Question: I would like to know how wordpress generates the permalink for the post while writing the post.

Is it using javascript?
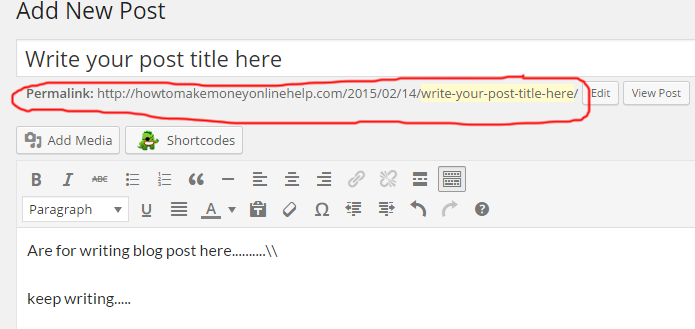
Answer: hi how are you yes its done by JS and ajax as soon you write title it will send title with ajax and change into permalink and get permalink field. i found source code hope it will help you.
'''
function get_sample_permalink_html( $id, $new_title = null, $new_slug = null ) {
$post = get_post( $id );
if ( ! $post )
return '';
list($permalink, $post_name) = get_sample_permalink($post->ID, $new_title, $new_slug);
if ( current_user_can( 'read_post', $post->ID ) ) {
$ptype = get_post_type_object( $post->post_type );
$view_post = $ptype->labels->view_item;
}
if ( 'publish' == get_post_status( $post ) ) {
$title = __('Click to edit this part of the permalink');
} else {
$title = __('Temporary permalink. Click to edit this part.');
}
if ( false === strpos( $permalink, '%postname%' ) && false === strpos( $permalink, '%pagename%' ) ) {
$return = '<strong>' . __('Permalink:') . "</strong>
" . '<span id="sample-permalink" tabindex="-1">' . $permalink . "</span>
";
if ( '' == get_option( 'permalink_structure' ) && current_user_can( 'manage_options' ) && !( 'page' == get_option('show_on_front') && $id == get_option('page_on_front') ) ) {
$return .= '<span id="change-permalinks"><a href="options-permalink.php" class="button button-small" target="_blank">' . __('Change Permalinks') . "</a></span>
";
}
} else {
if ( function_exists( 'mb_strlen' ) ) {
if ( mb_strlen( $post_name ) > 30 ) {
$post_name_abridged = mb_substr( $post_name, 0, 14 ) . '&hellip;' . mb_substr( $post_name, -14 );
} else {
$post_name_abridged = $post_name;
}
} else {
if ( strlen( $post_name ) > 30 ) {
$post_name_abridged = substr( $post_name, 0, 14 ) . '&hellip;' . substr( $post_name, -14 );
} else {
$post_name_abridged = $post_name;
}
}
$post_name_html = '<span id="editable-post-name" title="' . $title . '">' . $post_name_abridged . '</span>';
$display_link = str_replace( array( '%pagename%', '%postname%' ), $post_name_html, urldecode( $permalink ) );
$pretty_permalink = str_replace( array( '%pagename%', '%postname%' ), $post_name, urldecode( $permalink ) );
$return = '<strong>' . __( 'Permalink:' ) . "</strong>
";
$return .= '<span id="sample-permalink" tabindex="-1">' . $display_link . "</span>
";
$return .= '&lrm;'; // Fix bi-directional text display defect in RTL languages.
$return .= '<span id="edit-slug-buttons"><a href="#post_name" class="edit-slug button button-small hide-if-no-js" onclick="editPermalink(' . $id . '); return false;">' . __( 'Edit' ) . "</a></span>
";
$return .= '<span id="editable-post-name-full">' . $post_name . "</span>
";
}
if ( isset( $view_post ) ) {
if( 'draft' == $post->post_status ) {
$preview_link = set_url_scheme( get_permalink( $post->ID ) );
/** This filter is documented in wp-admin/includes/meta-boxes.php */
$preview_link = apply_filters( 'preview_post_link', add_query_arg( 'preview', 'true', $preview_link ), $post );
$return .= "<span id='view-post-btn'><a href='" . esc_url( $preview_link ) . "' class='button button-small' target='wp-preview-{$post->ID}'>$view_post</a></span>
";
} else {
if ( empty( $pretty_permalink ) ) {
$pretty_permalink = $permalink;
}
$return .= "<span id='view-post-btn'><a href='" . $pretty_permalink . "' class='button button-small'>$view_post</a></span>
";
}
}
/**
* Filter the sample permalink HTML markup.
*
* @since 2.9.0
*
* @param string $return Sample permalink HTML markup.
* @param int|WP_Post $id Post object or ID.
* @param string $new_title New sample permalink title.
* @param string $new_slug New sample permalink slug.
*/
$return = apply_filters( 'get_sample_permalink_html', $return, $id, $new_title, $new_slug );
return $return;
}
'''
this is the js which is used
'''
// permalink
function editPermalink() {
var i, slug_value,
c = 0,
e = $('#editable-post-name'),
revert_e = e.html(),
real_slug = $('#post_name'),
revert_slug = real_slug.val(),
b = $('#edit-slug-buttons'),
revert_b = b.html(),
full = $('#editable-post-name-full');
// Deal with Twemoji in the post-name
full.find( 'img' ).replaceWith( function() { return this.alt; } );
full = full.html();
$('#view-post-btn').hide();
b.html('<a href="#" class="save button button-small">'+postL10n.ok+'</a> <a class="cancel" href="#">'+postL10n.cancel+'</a>');
b.children('.save').click(function() {
var new_slug = e.children('input').val();
if ( new_slug == $('#editable-post-name-full').text() ) {
b.children('.cancel').click();
return false;
}
$.post(ajaxurl, {
action: 'sample-permalink',
post_id: postId,
new_slug: new_slug,
new_title: $('#title').val(),
samplepermalinknonce: $('#samplepermalinknonce').val()
}, function(data) {
var box = $('#edit-slug-box');
box.html(data);
if (box.hasClass('hidden')) {
box.fadeIn('fast', function () {
box.removeClass('hidden');
});
}
b.html(revert_b);
real_slug.val(new_slug);
$('#view-post-btn').show();
});
return false;
});
'''